Interaction volume radius: 5 \u00c5
Interaction volume height: 35 \u00c5
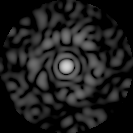
Disorder parameter: 0.8427